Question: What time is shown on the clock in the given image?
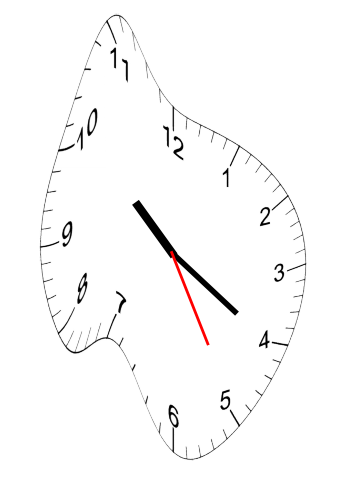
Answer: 10:20:25